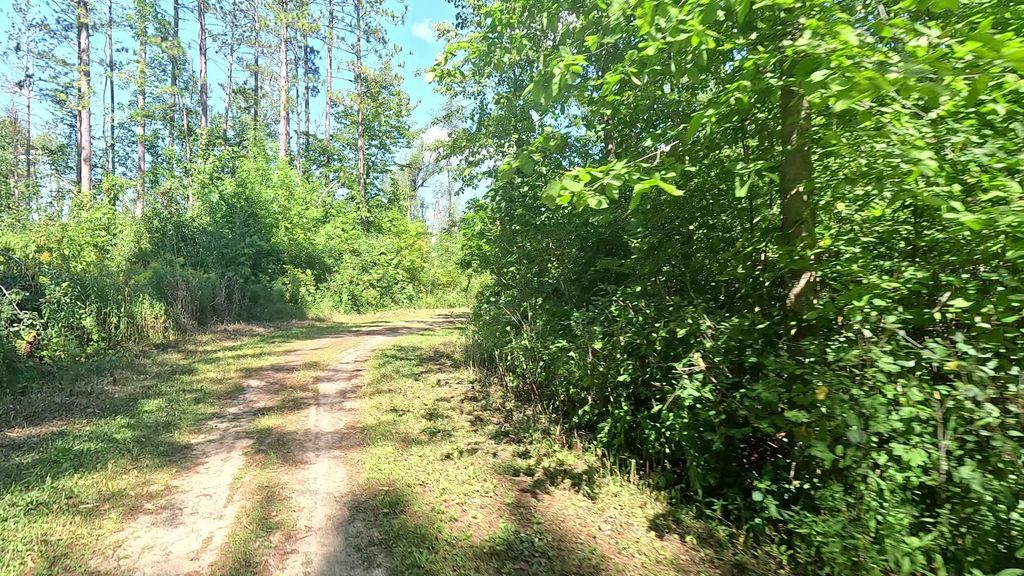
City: ottawa-gatineau